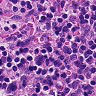
Metastatic tissue present: no